Field crop: maize
Growth stage: 2
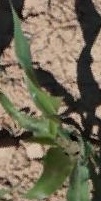
Species: maize